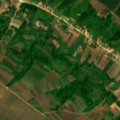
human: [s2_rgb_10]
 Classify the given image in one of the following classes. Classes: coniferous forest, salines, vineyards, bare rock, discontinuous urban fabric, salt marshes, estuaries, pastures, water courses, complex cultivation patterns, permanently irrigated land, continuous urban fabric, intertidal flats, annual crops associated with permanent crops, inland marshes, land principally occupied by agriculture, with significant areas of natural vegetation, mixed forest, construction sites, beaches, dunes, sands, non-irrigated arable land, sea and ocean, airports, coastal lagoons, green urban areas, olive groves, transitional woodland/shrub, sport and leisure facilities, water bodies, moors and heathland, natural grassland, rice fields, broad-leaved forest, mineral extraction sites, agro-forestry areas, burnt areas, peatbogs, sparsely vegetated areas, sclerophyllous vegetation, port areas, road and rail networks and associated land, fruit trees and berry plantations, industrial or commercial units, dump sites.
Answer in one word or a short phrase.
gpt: non-irrigated arable land, vineyards, complex cultivation patterns, land principally occupied by agriculture, with significant areas of natural vegetation, broad-leaved forest